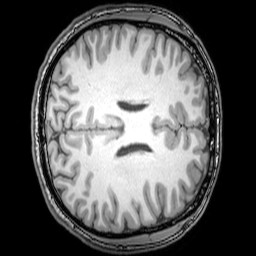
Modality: T1w
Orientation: axial
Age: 21
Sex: male
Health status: healthy
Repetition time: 0.081 s
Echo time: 0.037 s